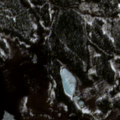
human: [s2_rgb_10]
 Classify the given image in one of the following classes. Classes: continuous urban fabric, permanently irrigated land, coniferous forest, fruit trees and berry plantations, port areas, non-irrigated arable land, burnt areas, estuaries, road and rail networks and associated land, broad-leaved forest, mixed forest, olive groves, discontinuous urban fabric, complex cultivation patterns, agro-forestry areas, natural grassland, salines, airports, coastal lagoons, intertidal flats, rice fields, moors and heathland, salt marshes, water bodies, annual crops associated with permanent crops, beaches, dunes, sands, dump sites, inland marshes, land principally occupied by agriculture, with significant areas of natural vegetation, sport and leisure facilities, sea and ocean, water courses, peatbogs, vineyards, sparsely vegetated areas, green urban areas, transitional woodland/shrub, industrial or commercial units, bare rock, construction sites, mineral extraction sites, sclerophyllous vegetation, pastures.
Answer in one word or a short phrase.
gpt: coniferous forest, transitional woodland/shrub, peatbogs